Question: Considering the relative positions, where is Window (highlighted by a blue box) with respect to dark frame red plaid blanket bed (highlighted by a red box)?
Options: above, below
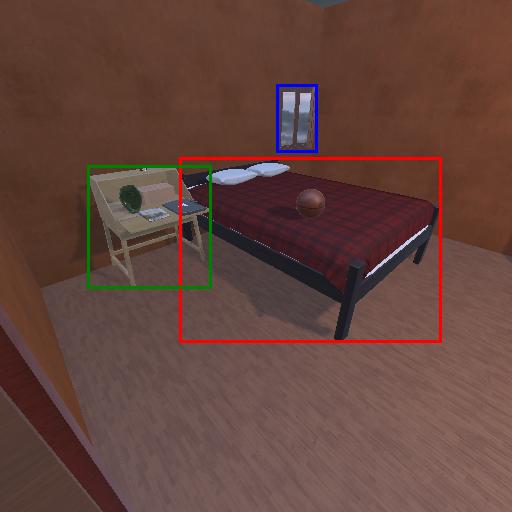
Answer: above